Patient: sex M, age 52
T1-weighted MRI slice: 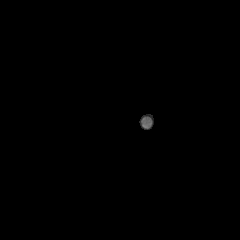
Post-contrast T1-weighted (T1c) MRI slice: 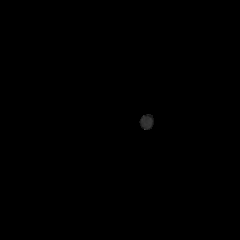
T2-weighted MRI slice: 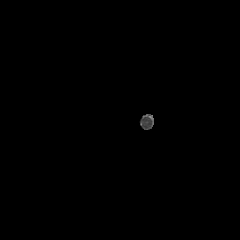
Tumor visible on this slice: no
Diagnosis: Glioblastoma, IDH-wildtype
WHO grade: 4